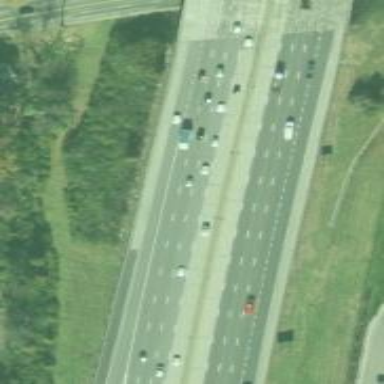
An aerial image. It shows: Asphalt motorway.